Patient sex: F
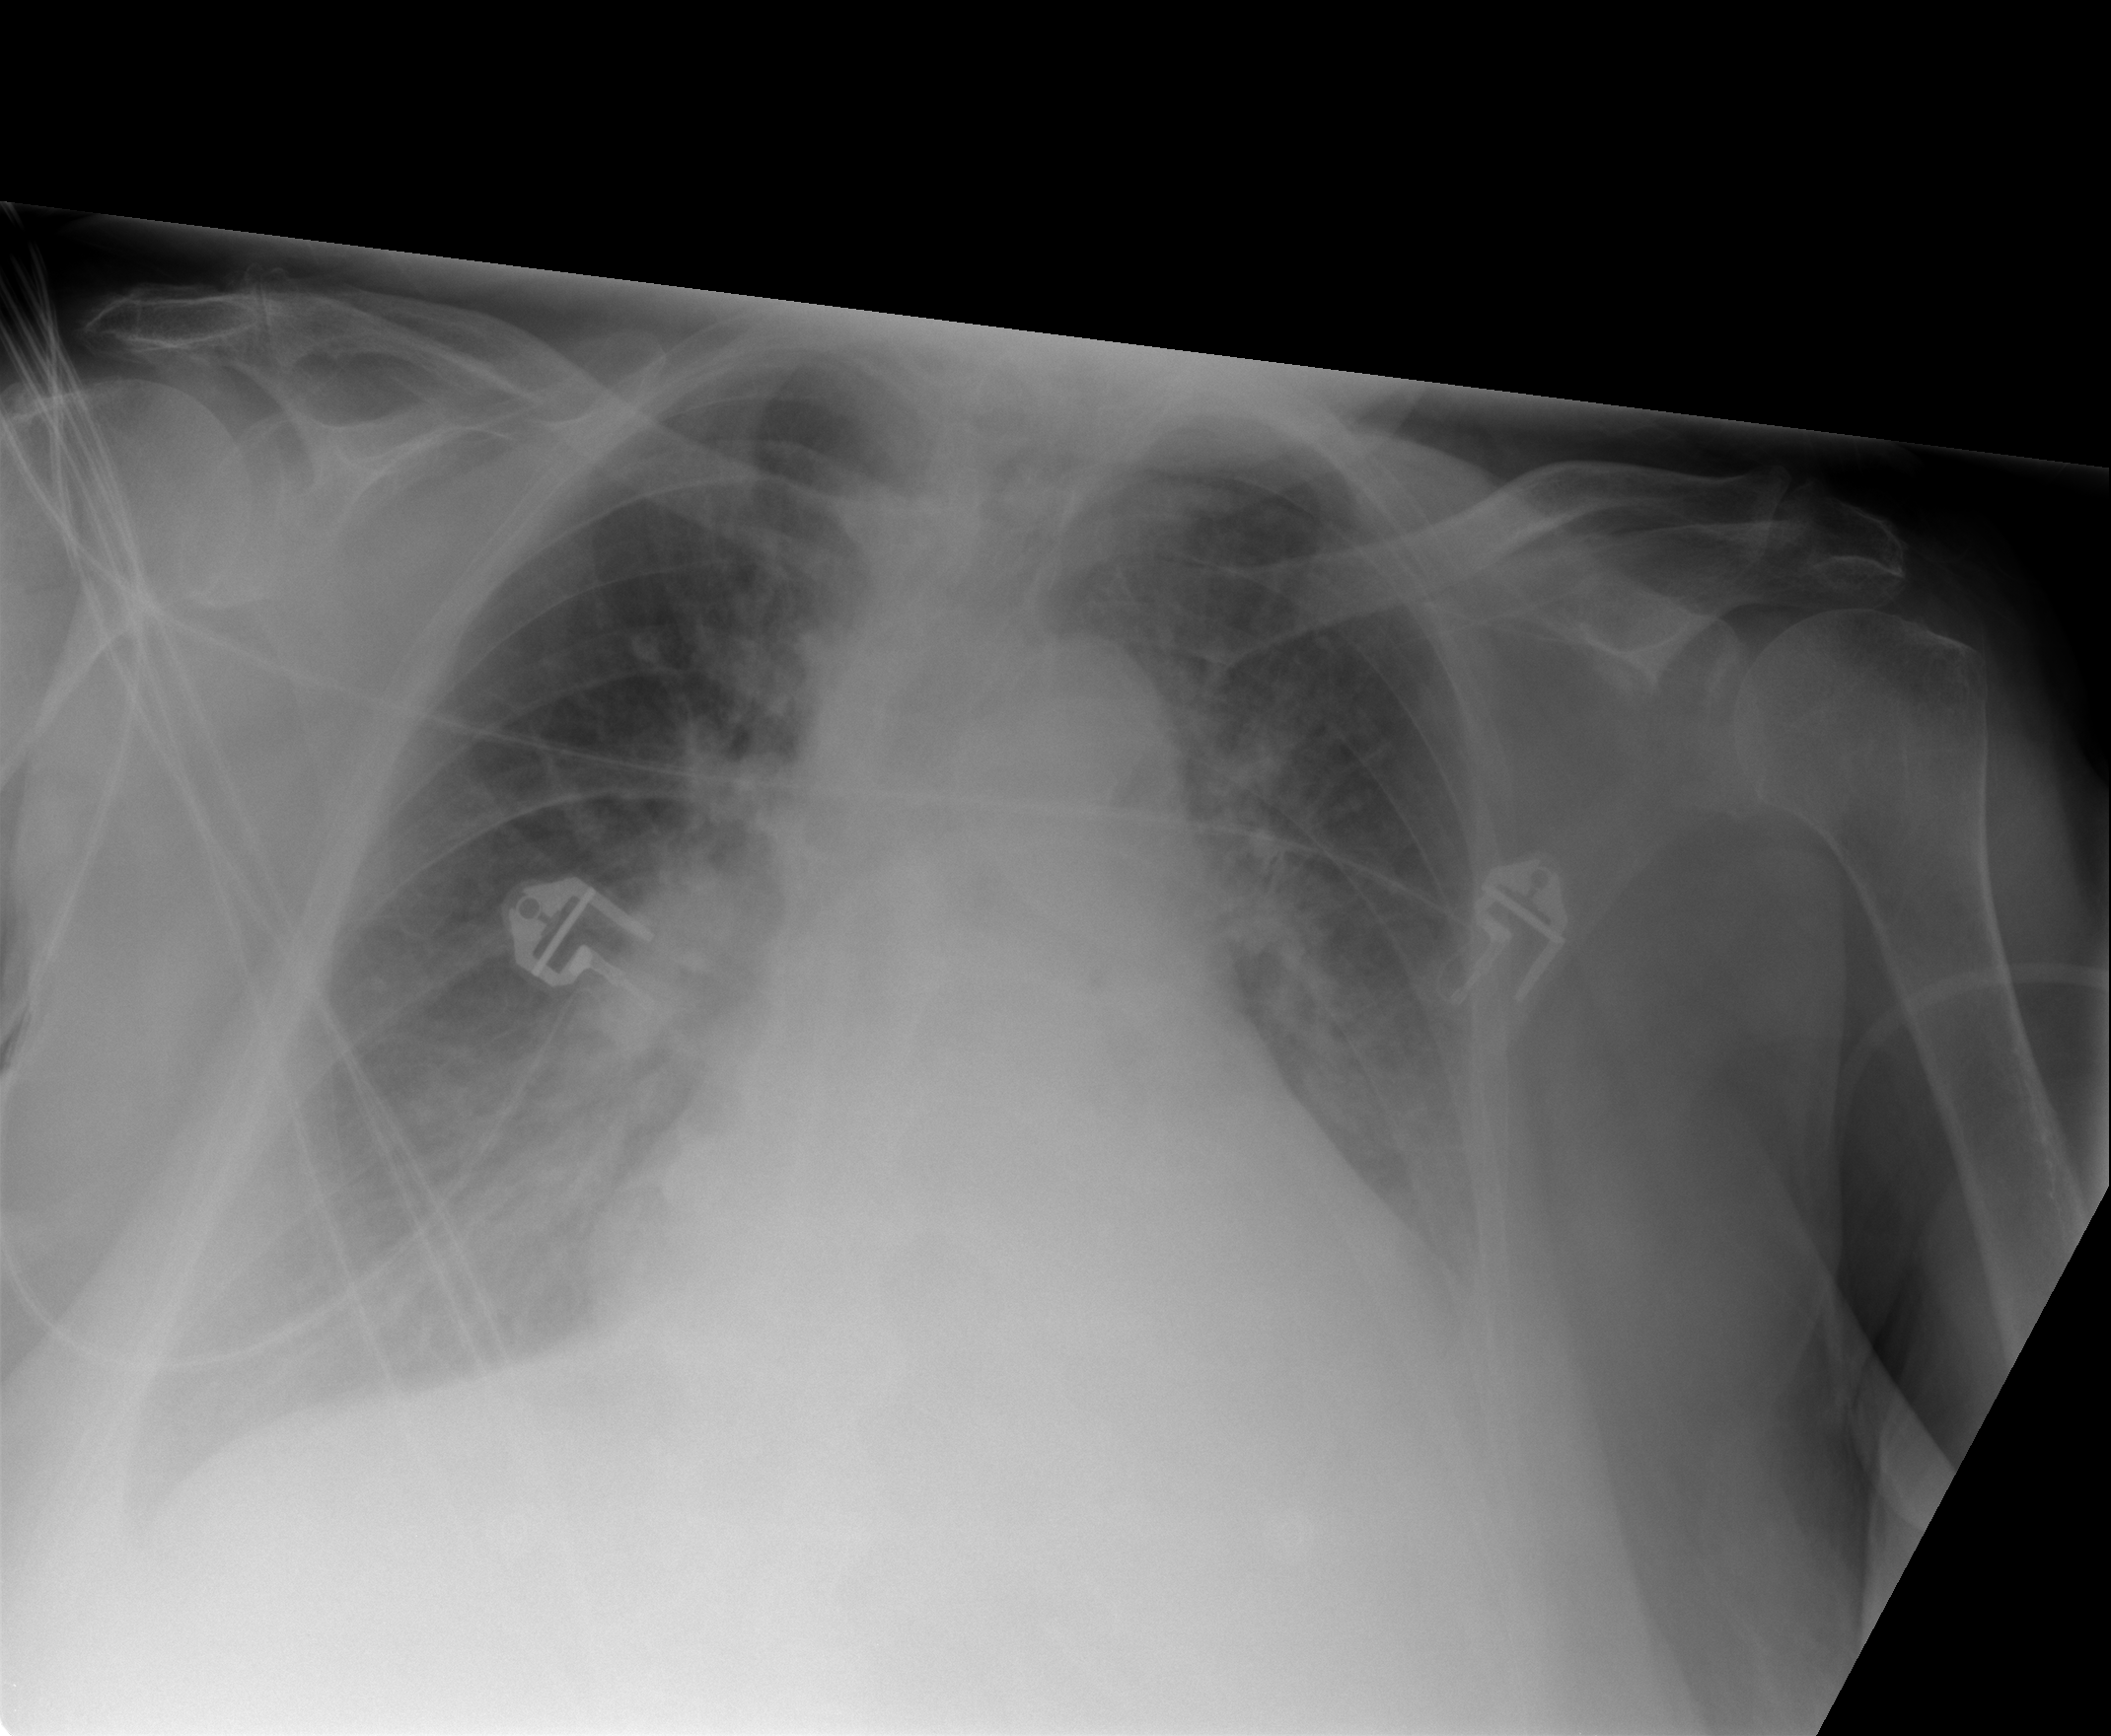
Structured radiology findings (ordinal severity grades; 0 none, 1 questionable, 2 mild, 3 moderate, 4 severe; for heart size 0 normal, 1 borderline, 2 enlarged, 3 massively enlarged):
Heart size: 2
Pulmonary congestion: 3
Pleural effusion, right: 3
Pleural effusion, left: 2
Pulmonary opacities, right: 2
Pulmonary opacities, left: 2
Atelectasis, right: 2
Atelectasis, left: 2